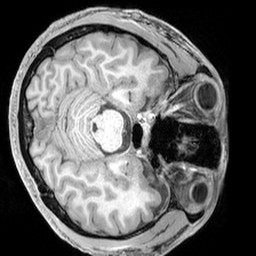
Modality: T1w
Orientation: axial
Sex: male
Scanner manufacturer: siemens
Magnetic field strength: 3 T
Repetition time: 2.3 s
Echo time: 0.00226 s